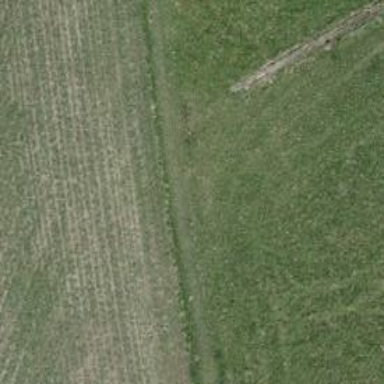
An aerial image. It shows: Track with grade 4 tracktype.